【题型】选择题　【知识点】立体几何　【难度】easy
已知菱形$ABCD$的边长为$2$,$\angle BAD=60^\circ$，则将菱形$ABCD$以其中一条边所在的直线为轴，旋转一周所形成的几何体的体积为 (\quad)

\noindent A．$2\pi$ \quad\quad B．$6\pi$ \quad\quad C．$4\sqrt{3}\pi$ \quad\quad D．$8\pi$
【解答】
\noindent \textbf{【答案】}B

\noindent \textbf{【分析】}该几何体上部分为圆锥,下部分为在圆柱内挖去一个与上部分相同的圆锥,根据圆柱的体积公式即可求解.

\noindent \textbf{【解析】}如图是所求的几何体,该几何体上部分为圆锥,下部分为在圆柱内挖去一个与上部分相同的圆锥,其中圆柱的高为$CD=2$，点$D$到$AB$的距离为$2\sin\angle BAD=2\times\dfrac{\sqrt{3}}{2}=\sqrt{3}$，

\noindent 所以该几何体的体积为$\pi\times\left(\sqrt{3}\right)^2\times2=6\pi$.

\noindent 故选:B.
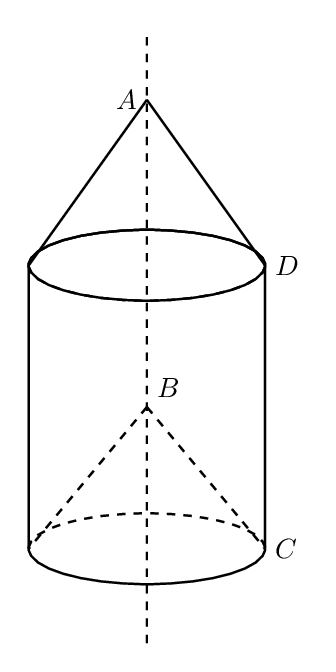